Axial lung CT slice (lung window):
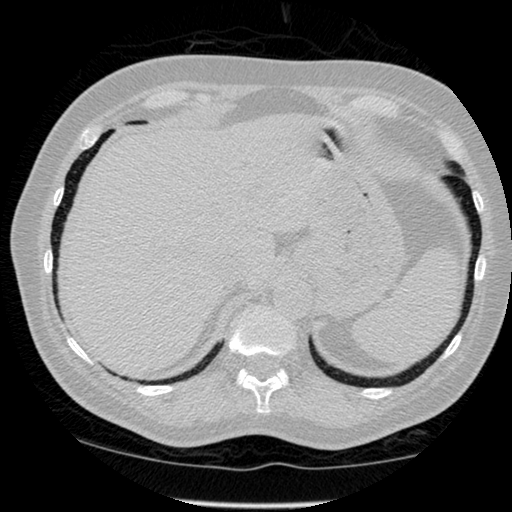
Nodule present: no